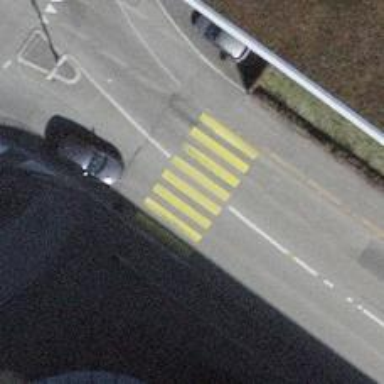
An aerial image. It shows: Cobblestone footway with uncontrolled crossing.